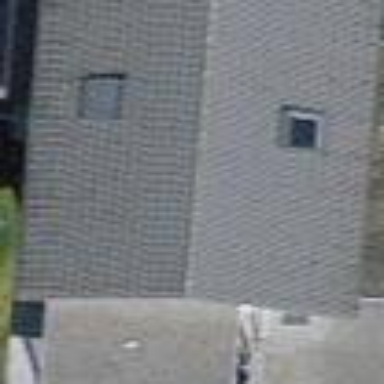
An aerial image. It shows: Building with tiled roof.